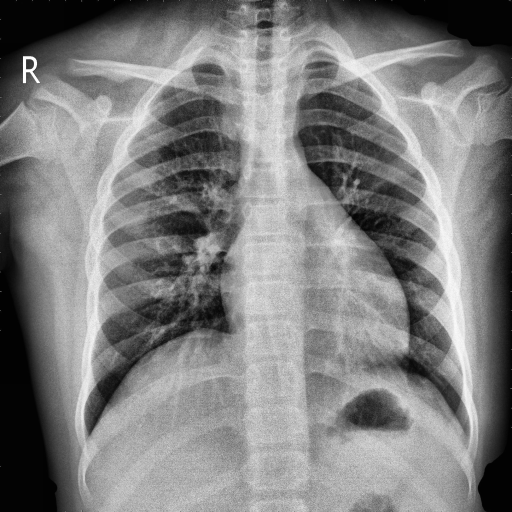
Finding: NORMAL